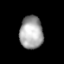
Tissue: lung
Cell type: Fibroblasts
Senescence score: 0.5702
Nuclear area (px): 749
Mean DAPI intensity: 165.379